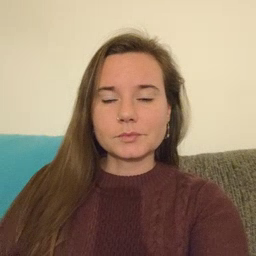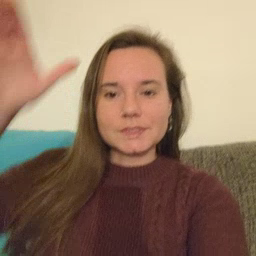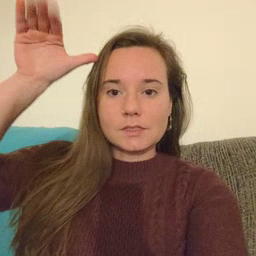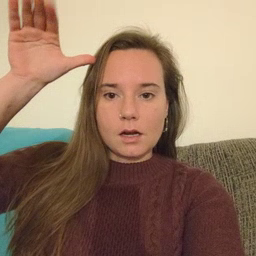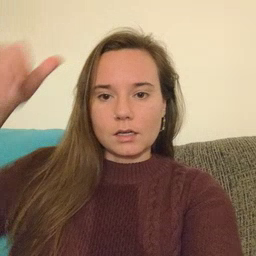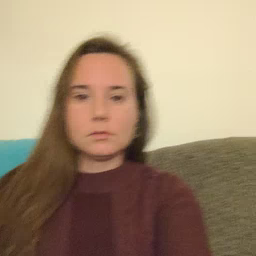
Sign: donkey